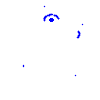
Particle: kaon